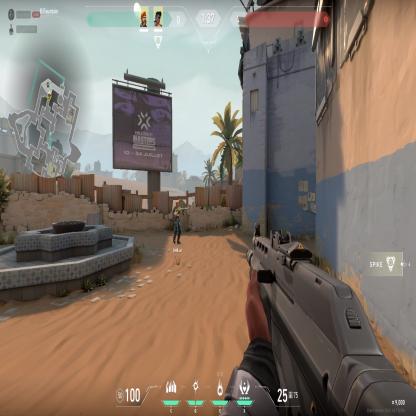
Label: teammate